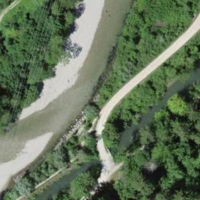
EUNIS habitat code: 45
Species observed at this site:
Euphorbia cyparissias